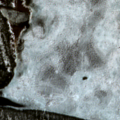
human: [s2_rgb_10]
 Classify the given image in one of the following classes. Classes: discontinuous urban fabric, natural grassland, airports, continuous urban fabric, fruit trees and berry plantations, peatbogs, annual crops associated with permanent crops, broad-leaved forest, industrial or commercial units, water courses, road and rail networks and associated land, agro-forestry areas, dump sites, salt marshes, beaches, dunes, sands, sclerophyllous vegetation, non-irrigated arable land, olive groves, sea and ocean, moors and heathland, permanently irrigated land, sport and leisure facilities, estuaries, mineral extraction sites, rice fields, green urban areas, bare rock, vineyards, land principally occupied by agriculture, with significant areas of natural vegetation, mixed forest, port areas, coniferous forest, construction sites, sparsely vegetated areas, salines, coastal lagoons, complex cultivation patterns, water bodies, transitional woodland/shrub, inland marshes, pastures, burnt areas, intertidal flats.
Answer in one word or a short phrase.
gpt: coniferous forest, water bodies